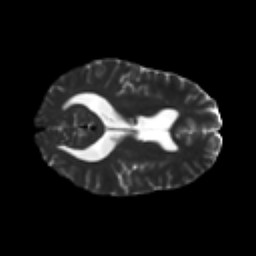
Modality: T2w
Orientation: axial
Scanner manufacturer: ge
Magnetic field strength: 3 T
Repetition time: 17 s
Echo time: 0.0864 s